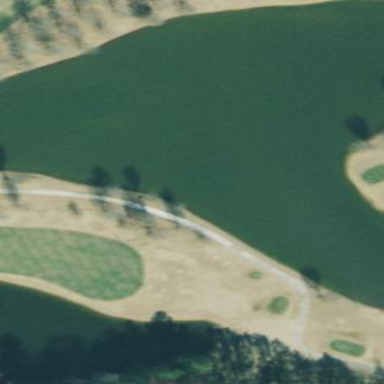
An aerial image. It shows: Picturesque scene of golf course with lateral water hazard.